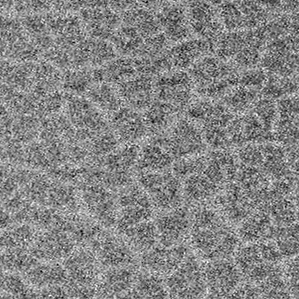
Label: frost